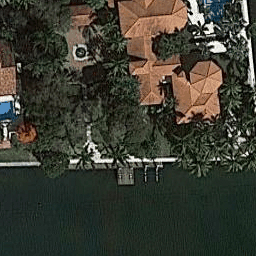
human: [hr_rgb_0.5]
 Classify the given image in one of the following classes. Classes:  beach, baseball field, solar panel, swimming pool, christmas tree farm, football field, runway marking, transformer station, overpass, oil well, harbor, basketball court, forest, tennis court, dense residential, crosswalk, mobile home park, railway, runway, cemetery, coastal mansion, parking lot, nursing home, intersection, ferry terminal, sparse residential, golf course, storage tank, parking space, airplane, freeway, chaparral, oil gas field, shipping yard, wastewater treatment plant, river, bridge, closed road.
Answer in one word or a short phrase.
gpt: coastal mansion